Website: home-depot
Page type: account-dashboard
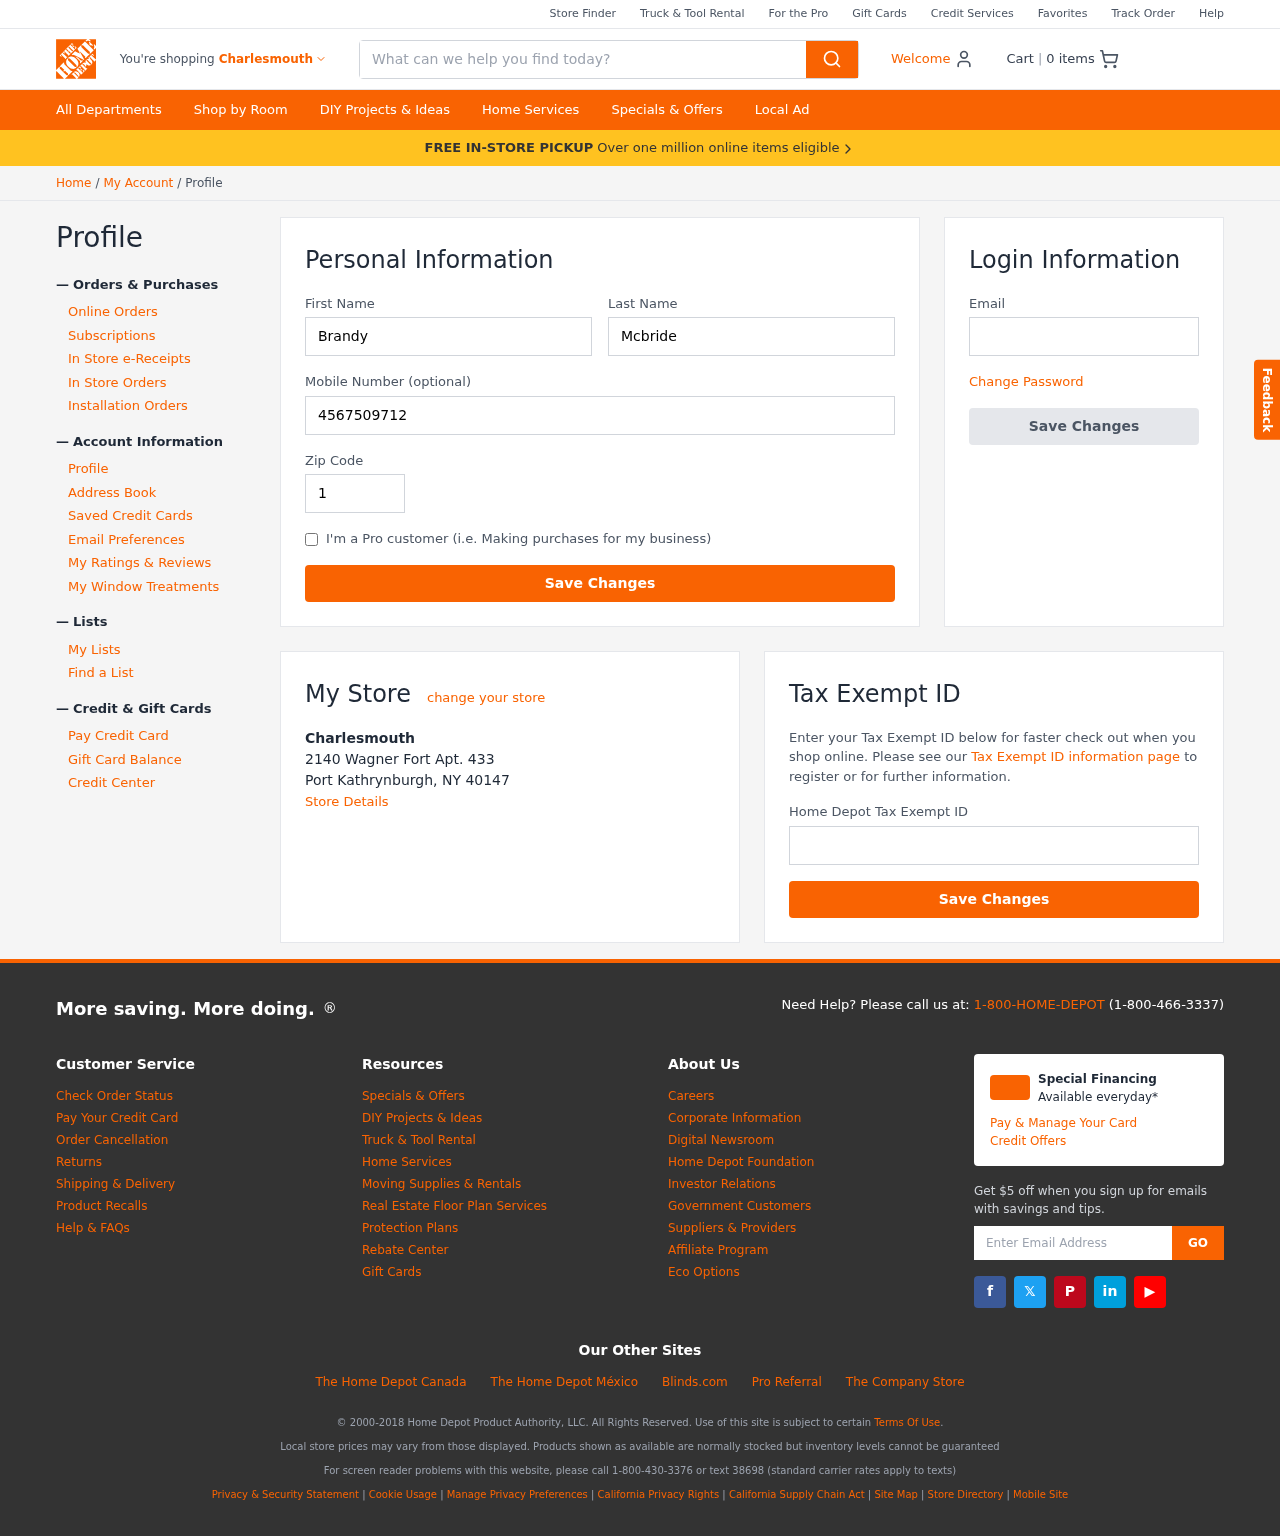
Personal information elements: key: PII_CITY
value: Charlesmouth
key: PII_EMAIL
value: brandy.mcbride@hotmail.com
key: PII_FIRSTNAME
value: Brandy
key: PII_LASTNAME
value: Mcbride
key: PII_LOCATION1_CITY_STATE_ZIP
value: Port Kathrynburgh, NY 40147
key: PII_LOCATION1_NAME
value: Charlesmouth
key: PII_LOCATION1_STREET
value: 2140 Wagner Fort Apt. 433
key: PII_PHONE
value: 4567509712
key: PII_POSTCODE
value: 12912
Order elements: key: ORDER_NUM_ITEMS
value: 0
Search elements: key: HEADER_SEARCH
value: What can we help you find today?